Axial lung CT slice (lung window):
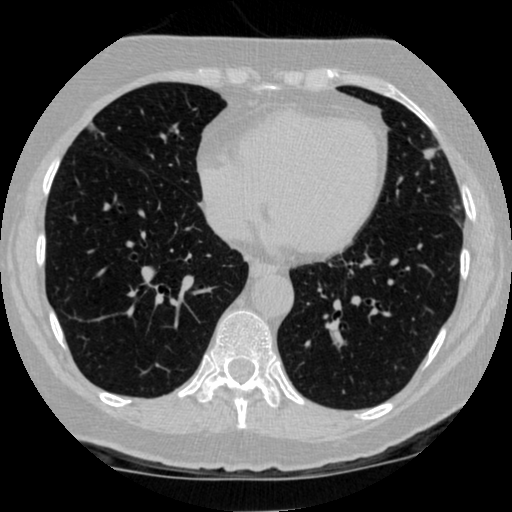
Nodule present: yes
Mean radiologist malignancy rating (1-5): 3.5